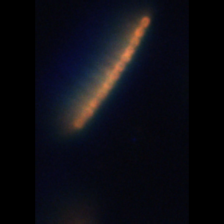
Taxon: Chaetoceros
Group: Diatoms